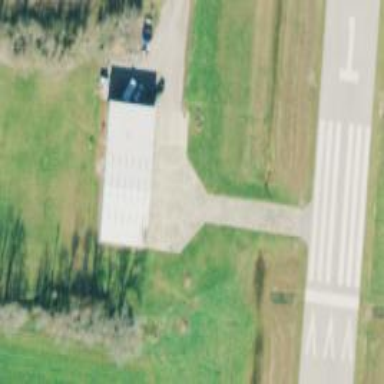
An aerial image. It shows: Image of taxiway at airport.